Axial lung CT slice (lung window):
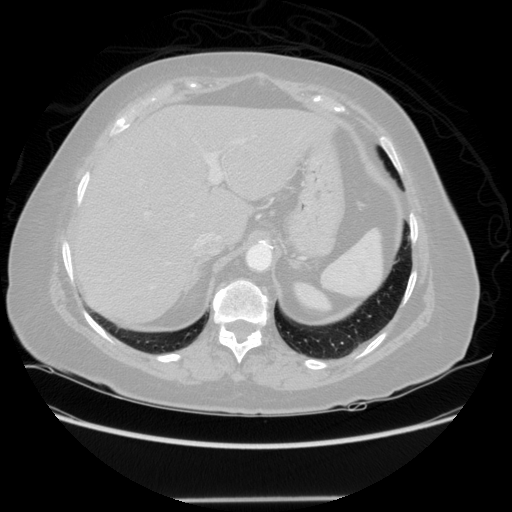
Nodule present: no